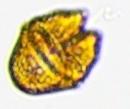
Label: Akashiwo